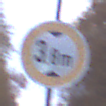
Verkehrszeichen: TatsaechlicheHoehe
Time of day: SunriseSunset
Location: Outdoor (Urban)
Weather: PartlyCloudy
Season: NotSpecified
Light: Natural